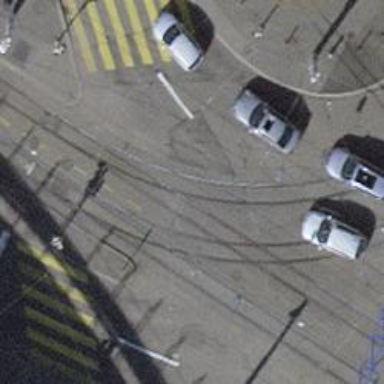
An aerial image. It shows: Railway crossing.